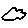
Label: cloud